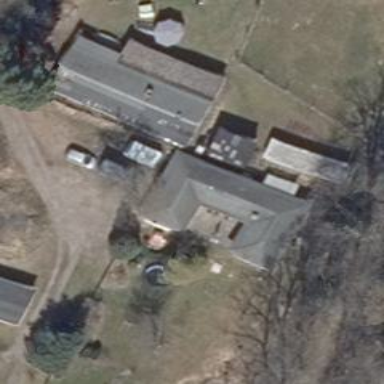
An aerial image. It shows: Gray building with hipped roof.